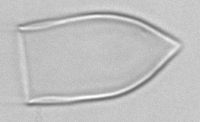
Label: Favella